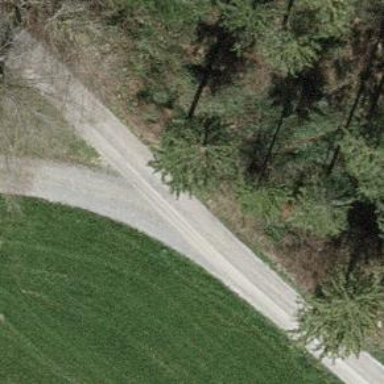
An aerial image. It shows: Track with grade 2 gravel surface.